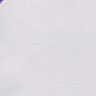
Metastatic tissue present: no